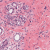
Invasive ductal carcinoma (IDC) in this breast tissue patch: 0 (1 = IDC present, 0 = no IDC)